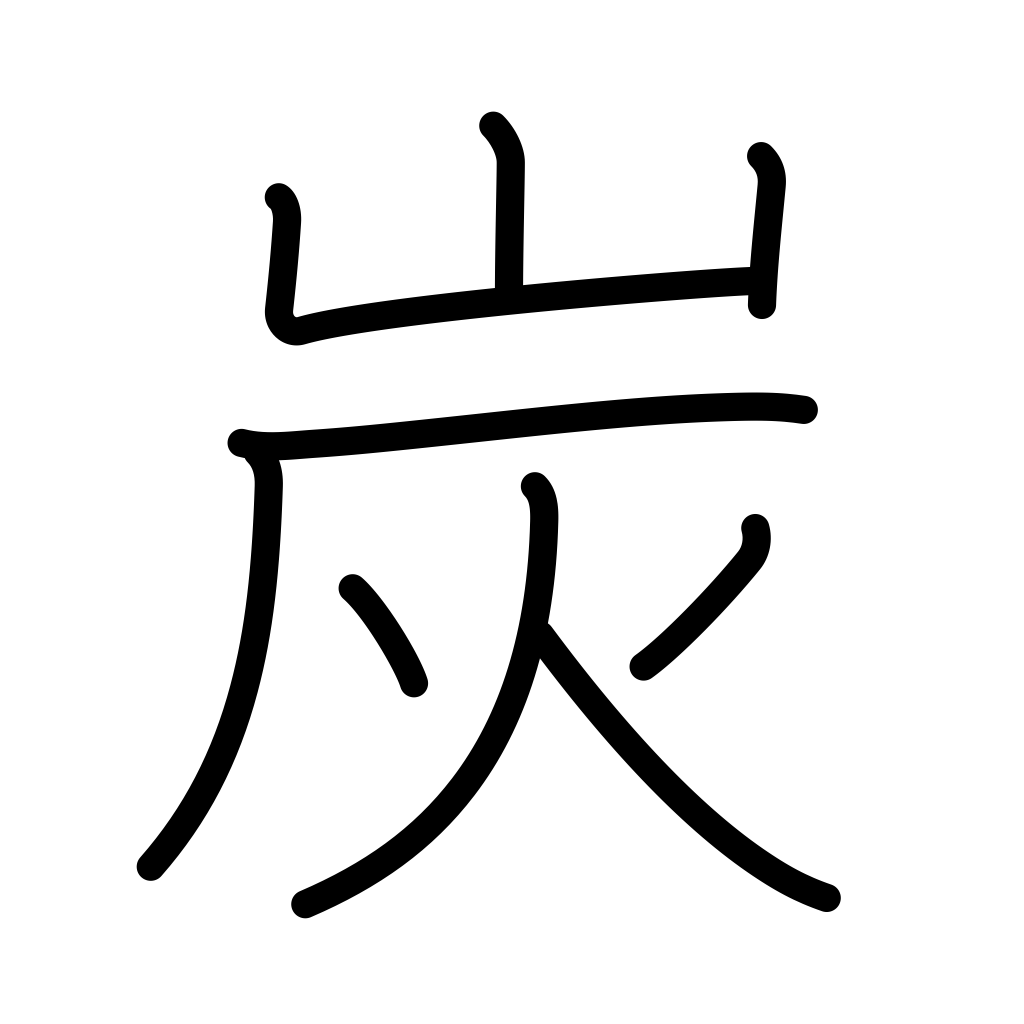
Meaning: charcoal, coal